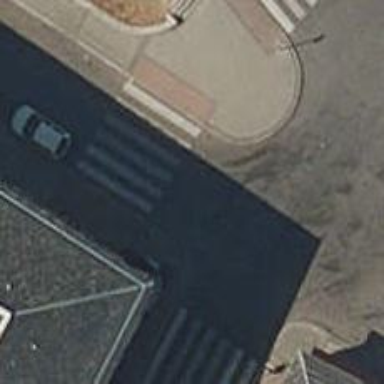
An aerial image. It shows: Marked road crossing with visible crossing markings.